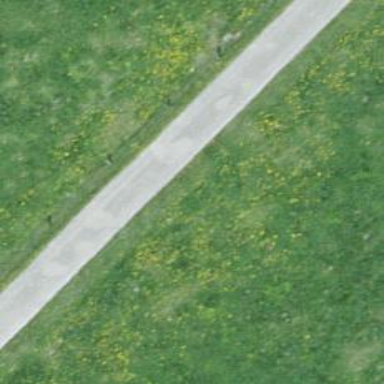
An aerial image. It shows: Well-maintained track road with grade 1 tracktype.